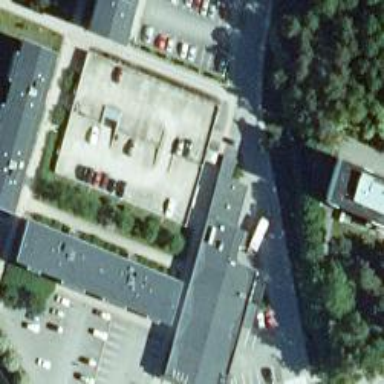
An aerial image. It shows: Retail area.